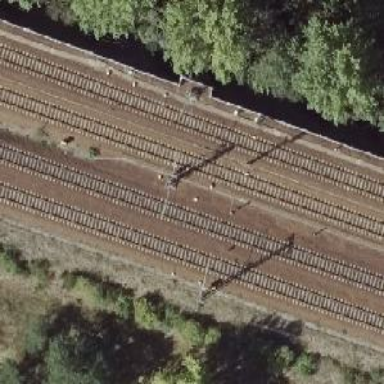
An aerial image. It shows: Railway with electrified contact lines.